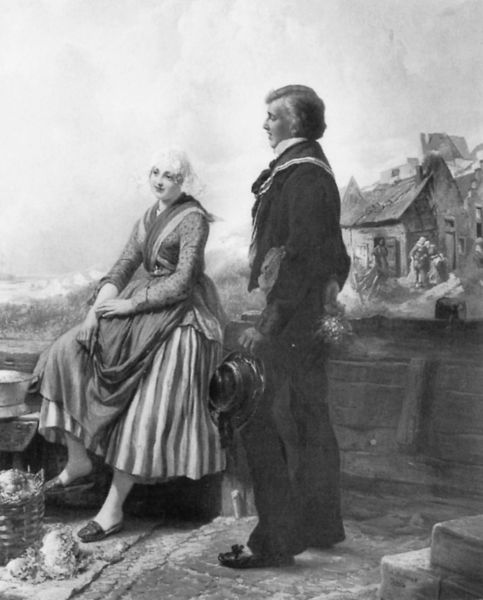
Titel: Des Seemanns Heimkehr
Künstler: Carl Hübner
Schlagwörter: dunkel, gemälde, himmel, mann, meer, umhang, weiß, landschaft, menschen, see, sitzen, stadt, fenster, frau, hell, holz, hut, kleid, schwarz, ausblick, blick, dach, haus, tuch, zaun, gespräch, malerei, rock, anzug, blond, hose, wand, falten, kragen, holland, häuser, norden, paar, boot, brunnen, garten, schürze, terrasse, topf, magd, ruhe, ort, schuhe, gebirge, dorf, mauer, treppe, halstuch, gestreift, streifen, korb, strauss, stufen, sandalen, blumenstrauß, foto, druck, schwarzweiss, soldat, matrose, matrosenanzug, pantoffel, verliebt, antrag, knecht, oaar, gespäch, hutpaar, verträumter blick